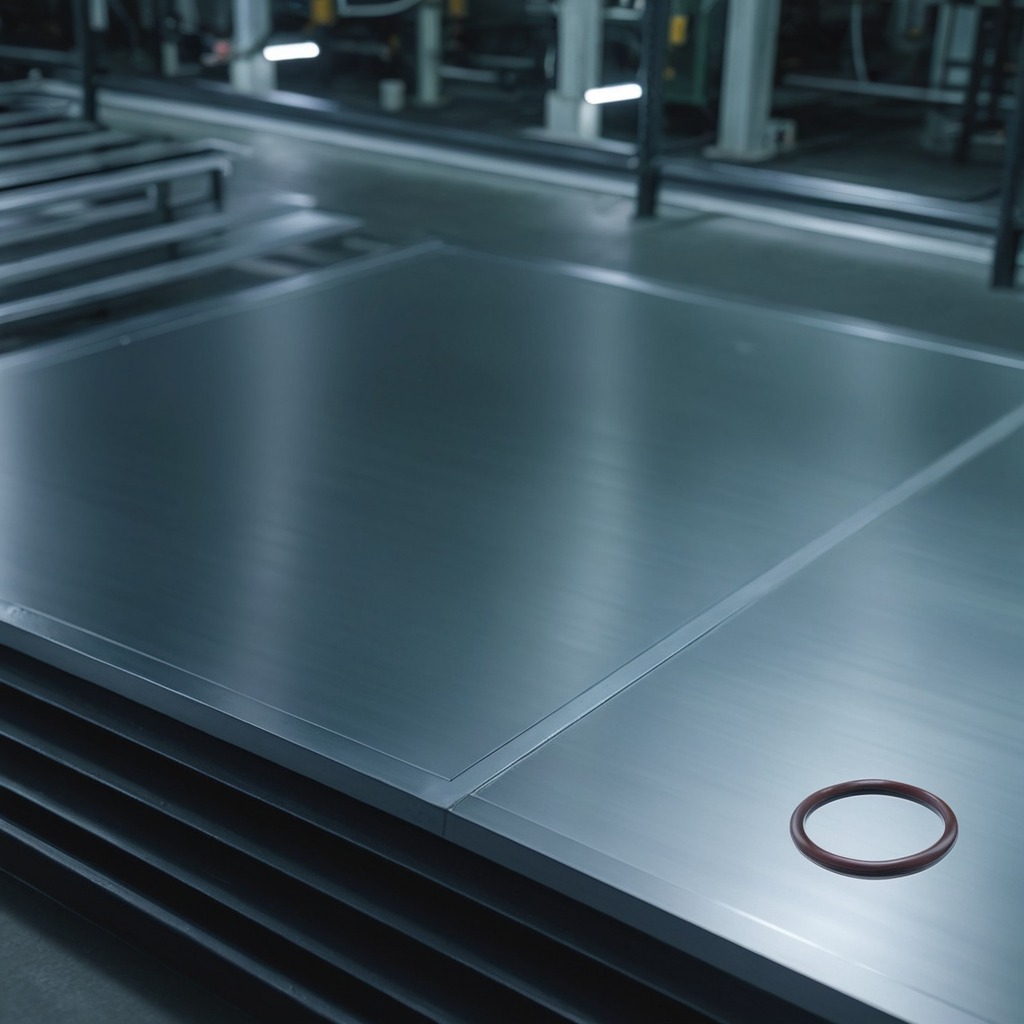
A rubber O-ring is lying on the metal table.